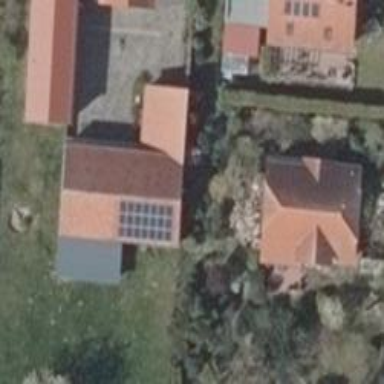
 consisting of solar photovoltaic panels."